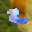
Label: 2